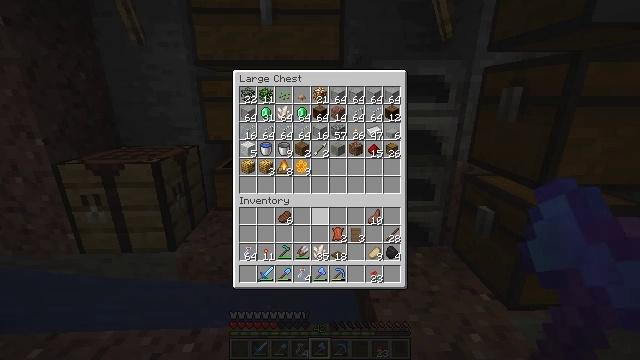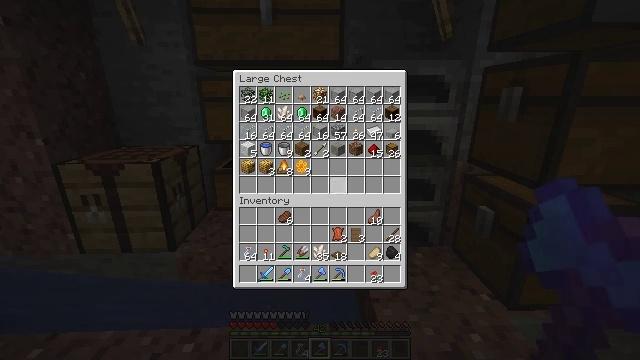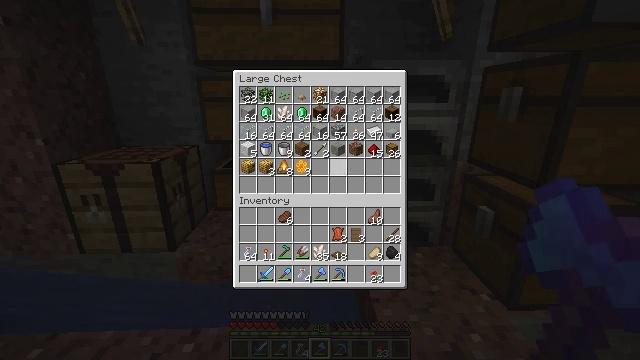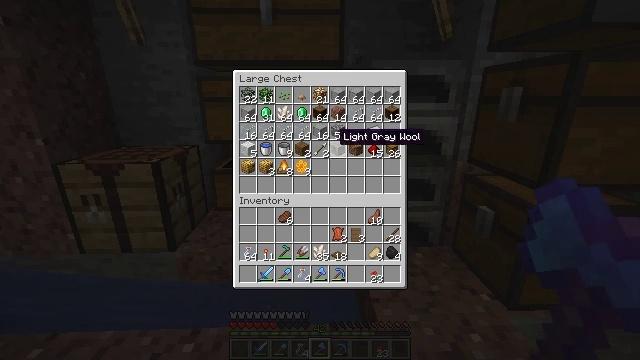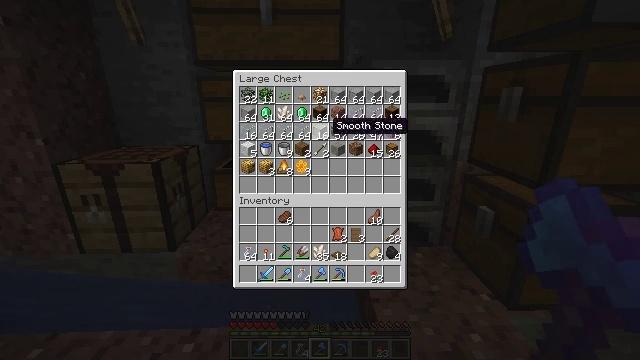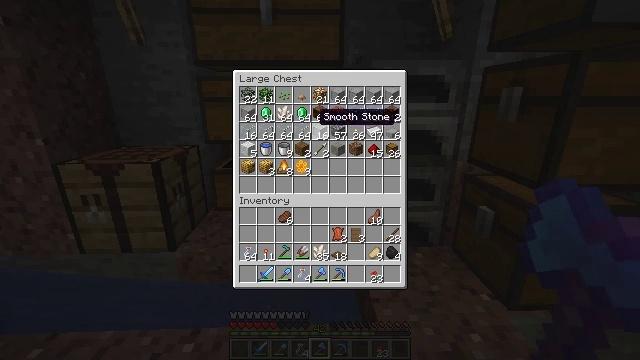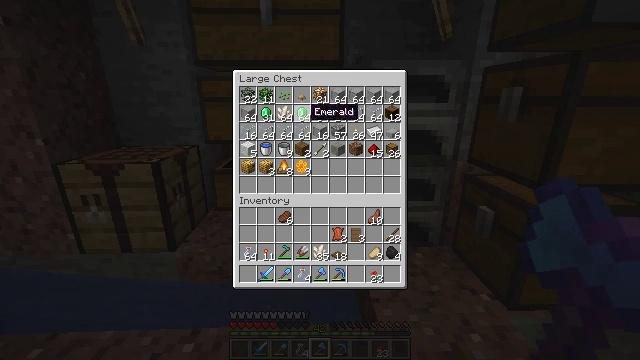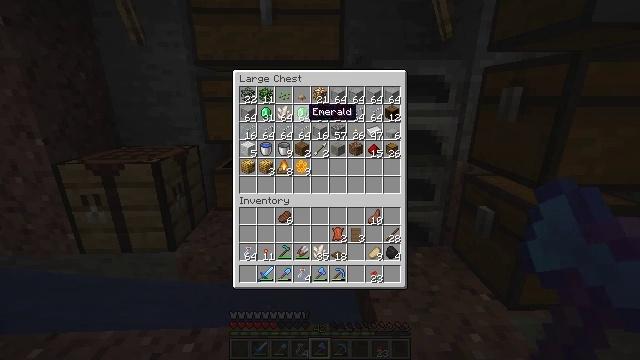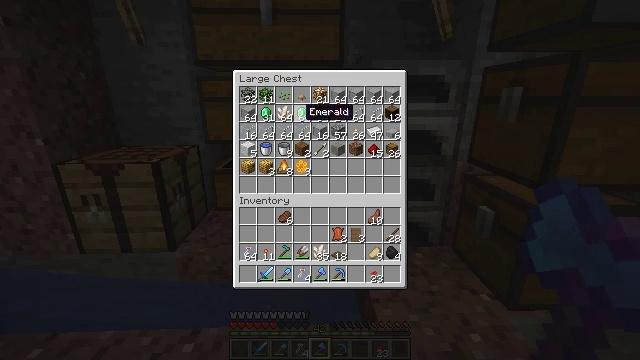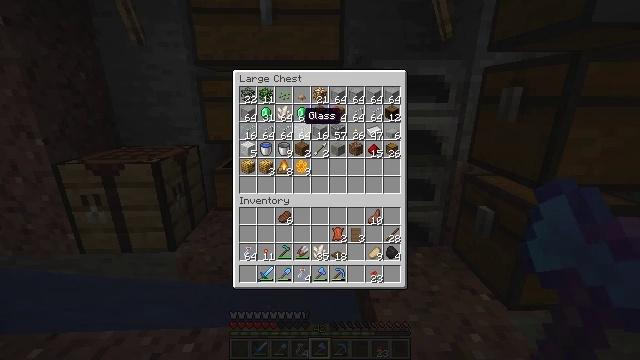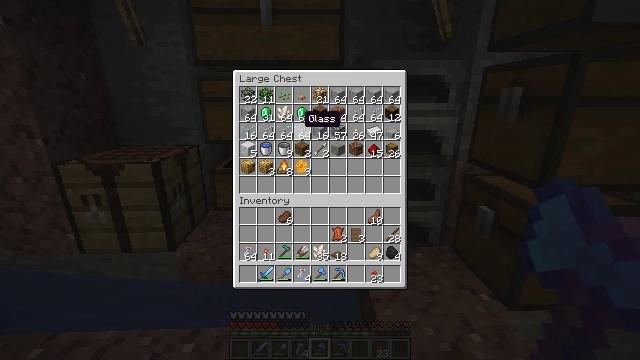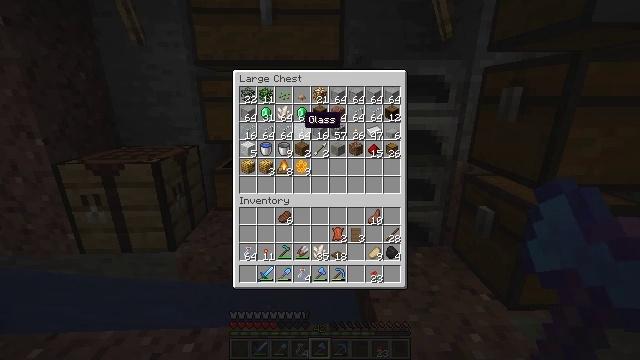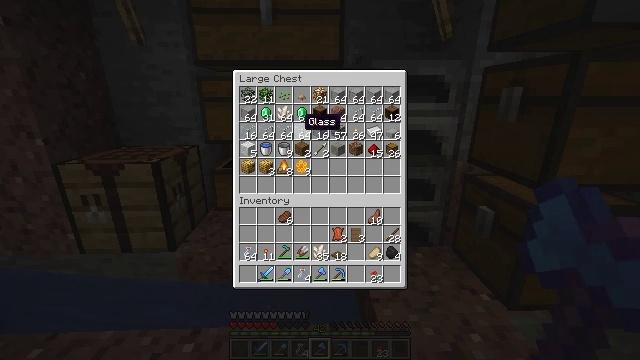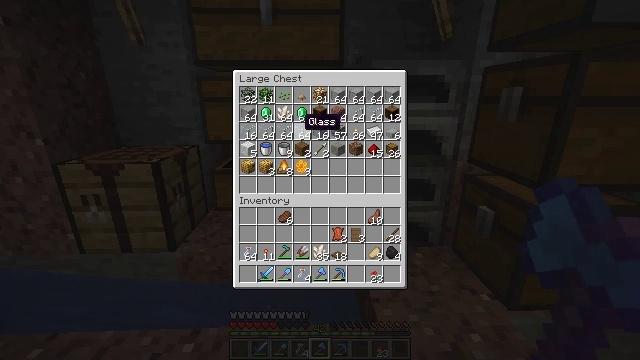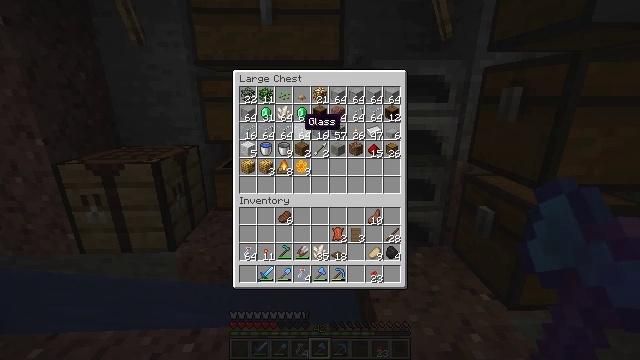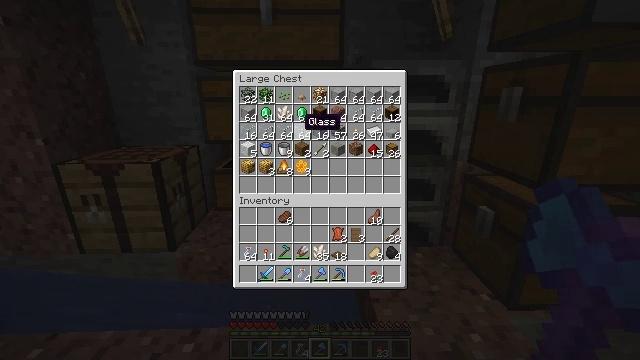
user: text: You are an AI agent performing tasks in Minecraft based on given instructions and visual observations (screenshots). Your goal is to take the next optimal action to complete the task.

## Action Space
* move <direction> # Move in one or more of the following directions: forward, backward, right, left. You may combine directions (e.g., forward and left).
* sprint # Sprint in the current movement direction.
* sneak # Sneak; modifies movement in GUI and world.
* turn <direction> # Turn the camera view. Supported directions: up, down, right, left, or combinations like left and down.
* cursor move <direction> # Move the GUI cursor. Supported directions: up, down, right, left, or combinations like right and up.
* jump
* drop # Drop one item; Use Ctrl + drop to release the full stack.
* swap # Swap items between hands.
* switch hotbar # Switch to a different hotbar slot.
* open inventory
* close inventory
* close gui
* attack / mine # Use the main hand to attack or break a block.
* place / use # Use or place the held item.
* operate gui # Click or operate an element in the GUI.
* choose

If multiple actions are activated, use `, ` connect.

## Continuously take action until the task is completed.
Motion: motion action
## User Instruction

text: Interact with the crafting table to craft a glass bottle.
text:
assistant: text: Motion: cursor move right and up
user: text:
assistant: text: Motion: cursor move up
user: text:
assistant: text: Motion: cursor move up
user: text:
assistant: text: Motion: sneak, cursor move left and up
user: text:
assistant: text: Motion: sneak, cursor move left and up
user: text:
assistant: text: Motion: sneak, cursor move left
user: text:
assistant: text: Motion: sneak
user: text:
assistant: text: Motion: sneak
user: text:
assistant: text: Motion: sneak
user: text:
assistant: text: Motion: sneak
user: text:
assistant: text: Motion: sneak
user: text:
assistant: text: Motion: sneak
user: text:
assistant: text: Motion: sneak
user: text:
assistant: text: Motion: sneak
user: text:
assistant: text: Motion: sneak
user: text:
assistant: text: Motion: sneak
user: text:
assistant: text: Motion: sneak
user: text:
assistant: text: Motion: sneak, operate gui
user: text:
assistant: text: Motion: sneak, operate gui
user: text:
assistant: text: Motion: sneak, operate gui
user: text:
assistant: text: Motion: sneak
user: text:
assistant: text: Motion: sneak
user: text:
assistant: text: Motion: sneak
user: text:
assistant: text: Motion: sneak
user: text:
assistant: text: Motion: sneak
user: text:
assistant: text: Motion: sneak
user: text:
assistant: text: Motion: sneak
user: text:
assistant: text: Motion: sneak
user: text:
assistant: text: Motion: sneak
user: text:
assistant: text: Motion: sneak